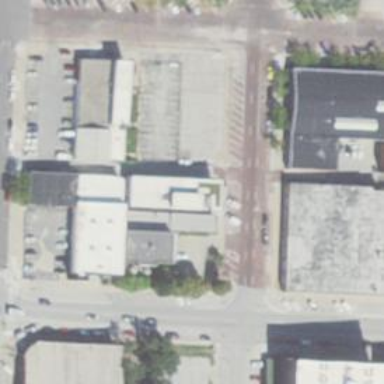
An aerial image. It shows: Alleyway designated as service road.